Question: This is my form
'''
@using (Html.BeginForm("EditPayments", "BookingPathLabelsCms"))
{
if (@Model.DisplayName == "Payment Labels")
{
<textarea id="seeit" name="seeit" rows="5" cols="10"></textarea>
<textarea id="seeitNoSelect" name="seeitNoSelect" rows="5" cols="10"></textarea>
<div class="cmsButtonContainer">
<a href="@Url.Action("Index", "BookingPathLabelsCms")">Cancel it</a>
<input type="submit" name="Save" value="Save it"@* onmouseover="copyto();"*@ />
</div>
}
}
'''
And this is my controller action
'''
public ActionResult EditPayments(BookingPathLabelsCmsViewModel model)
{
string txtarea = Request.Form["seeit"];
return RedirectToAction("Index");
}
'''
Am not getting the values of textareas here,but values in the breakpoint ,see image.

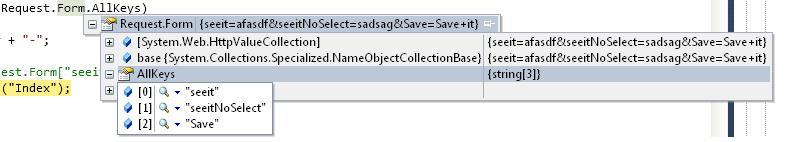
Answer: Your code should looks like:
'''
@using (Html.BeginForm("EditPayments", "BookingPathLabelsCms"))
{
if (@Model.DisplayName == "Payment Labels")
{
@Html.TextBoxFor(m => m.SeeIt)
@Html.TextBoxFor(m => m.SeeItNoSelect)
<div class="cmsButtonContainer">
<a href="@Url.Action("Index", "BookingPathLabelsCms")">Cancel it</a>
<input type="submit" name="Save" value="Save it"@* onmouseover="copyto();"*@ />
</div>
}
}
'''
Of course, your ViewModel BookingPathLabelsCmsViewModel should have SeeIt and SeeItNoSelect properties. After that, MVC will bind correctly entered data.